Question: This is when creating a new C# WinForms project. I have tried uninstalling, reinstalling, and seemingly everything I could find online.
---

---
Other frameworks are installed and are selected appropriately in the Visual Studio installer:
<URL>
<URL>
<URL>
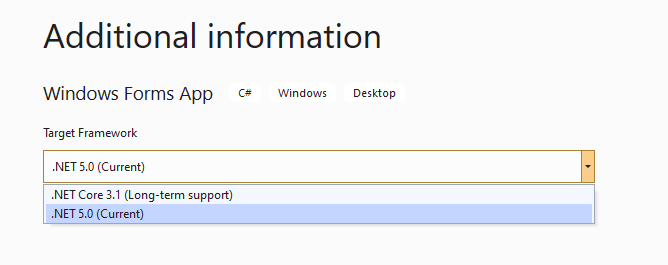
Answer: I think this is because you've created a 'SDK' type project. You need to use the Windows Forms App (.NET Framework) project to target the older frameworks.
<URL>